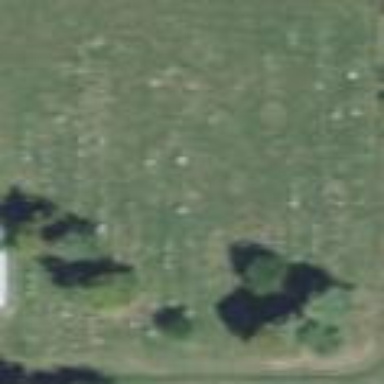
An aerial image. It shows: Cemetery.